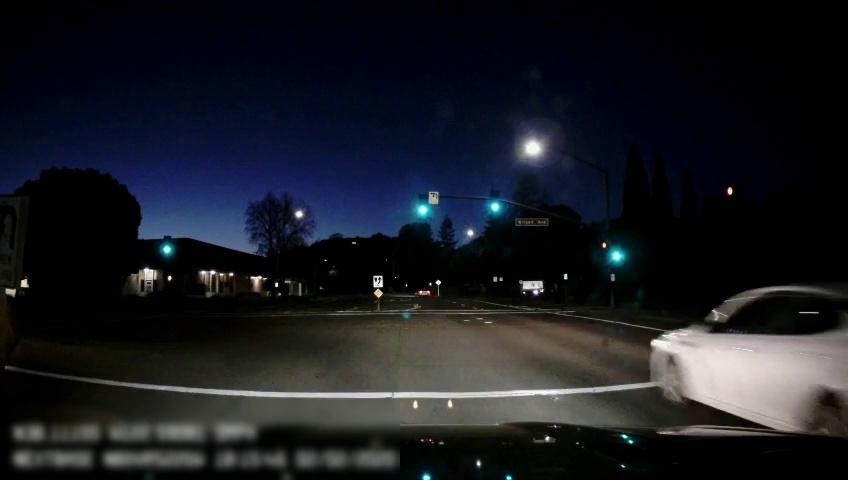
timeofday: Night
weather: Other
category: Drivable Space
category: Vehicles | Car
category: Vehicles | SUV
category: Lanes | Alternate Lane
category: Lanes | Current Lane
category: Traffic | Signs
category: Traffic | Signs
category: Traffic | Lights
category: Traffic | Lights
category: Traffic | Lights
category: Traffic | Lights
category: Traffic | Signs
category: Traffic | Signs
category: Traffic | Signs